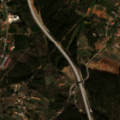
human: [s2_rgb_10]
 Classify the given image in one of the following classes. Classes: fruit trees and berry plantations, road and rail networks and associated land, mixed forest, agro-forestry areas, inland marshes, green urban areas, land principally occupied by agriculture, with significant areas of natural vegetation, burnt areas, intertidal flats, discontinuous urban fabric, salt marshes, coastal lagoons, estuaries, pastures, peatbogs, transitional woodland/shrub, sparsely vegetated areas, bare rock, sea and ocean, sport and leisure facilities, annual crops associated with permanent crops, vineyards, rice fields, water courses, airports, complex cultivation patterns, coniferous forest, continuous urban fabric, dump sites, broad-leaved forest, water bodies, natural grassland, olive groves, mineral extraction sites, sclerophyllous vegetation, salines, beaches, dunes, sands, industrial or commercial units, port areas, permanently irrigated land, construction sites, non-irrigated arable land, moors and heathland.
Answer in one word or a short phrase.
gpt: complex cultivation patterns, broad-leaved forest, mixed forest, transitional woodland/shrub